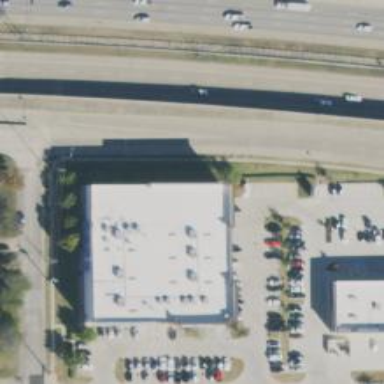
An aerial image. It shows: Building used as fitness center.